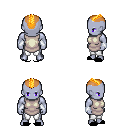
a pixel art fantasy rpg character, male body template, dark elf, purple skin, white tunic, white pants, light blonde short mohawk hairstyle, white cloth bracers, black slippers, four views (front, back, left, right), 2x2 character sprite sheet, small pixel art, hard edges, no anti-aliasing